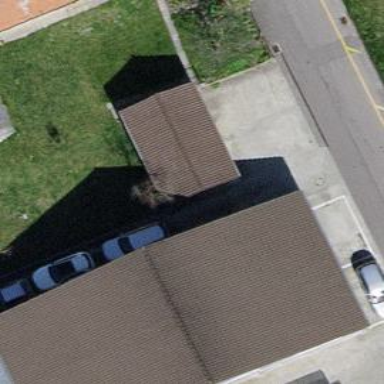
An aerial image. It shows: Group of garages.